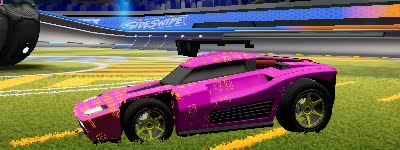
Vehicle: breakout